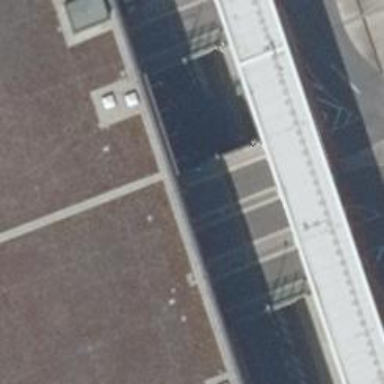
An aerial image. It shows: Parking entrance.